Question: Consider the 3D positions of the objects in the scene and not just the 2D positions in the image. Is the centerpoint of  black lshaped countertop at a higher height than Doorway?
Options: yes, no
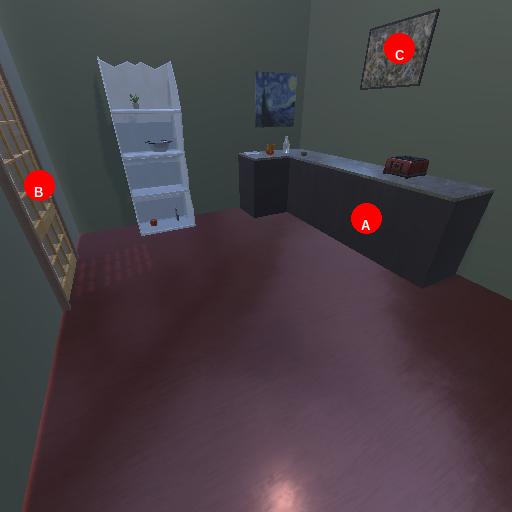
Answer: yes